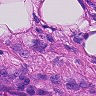
Metastatic tissue present: yes